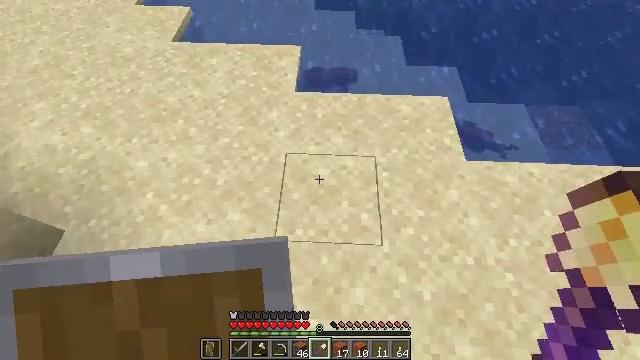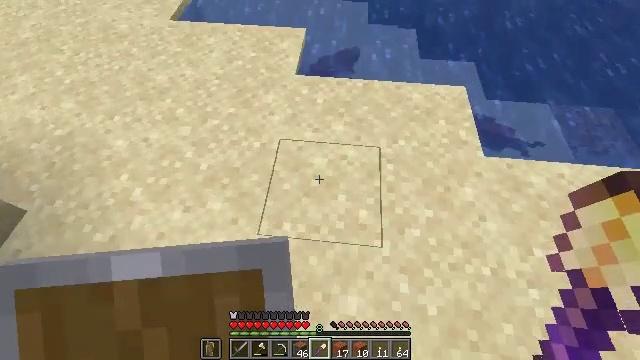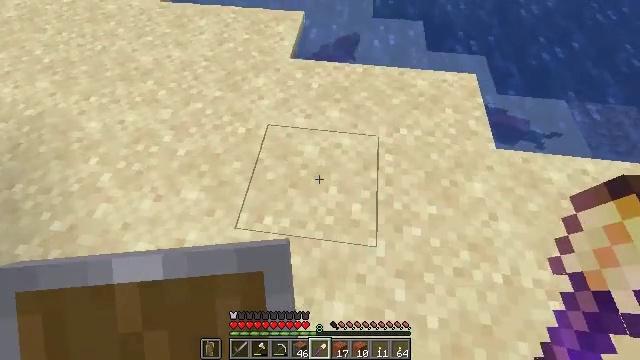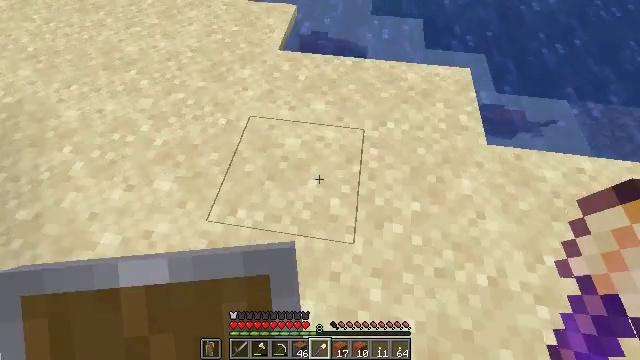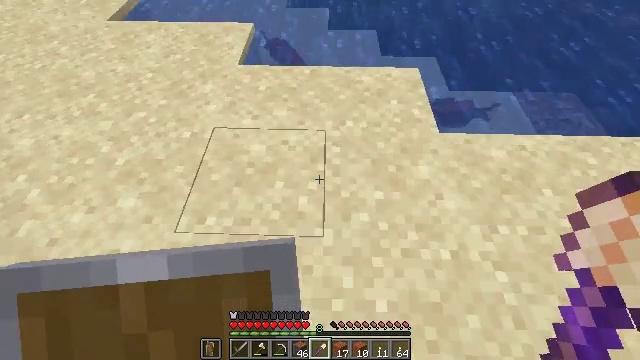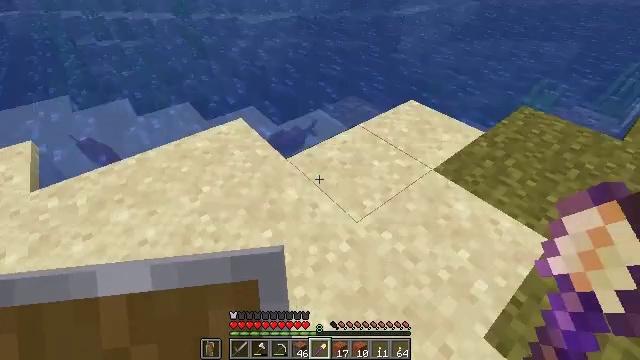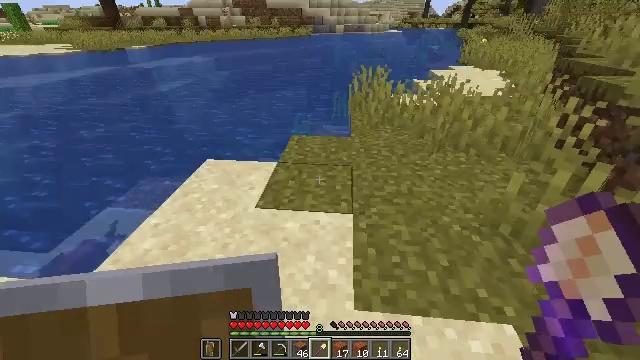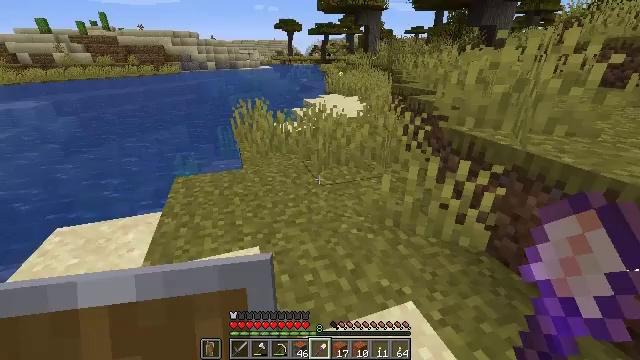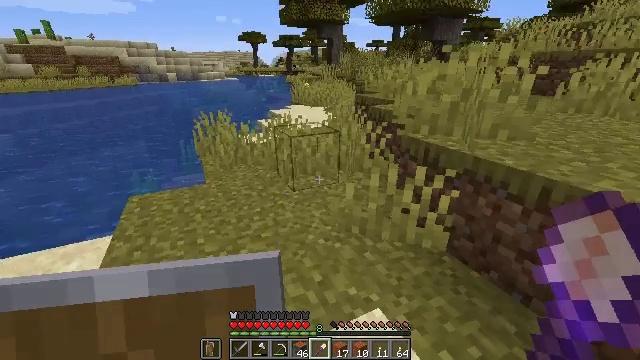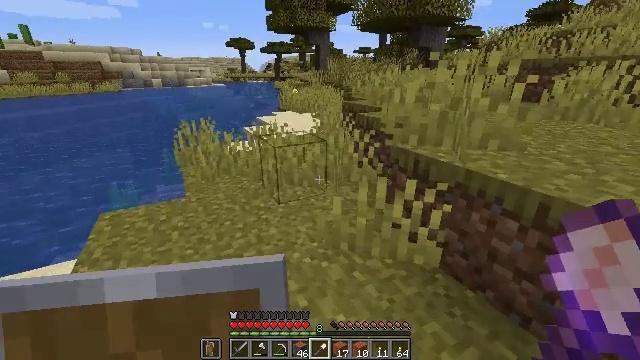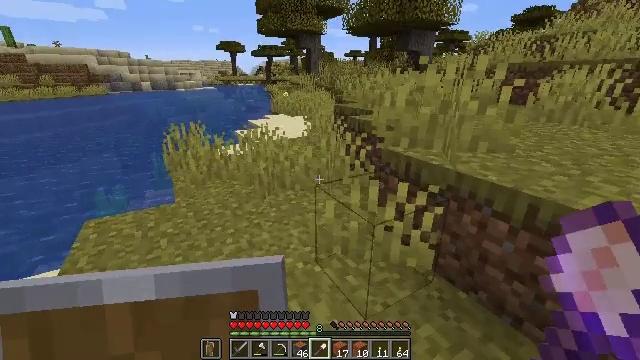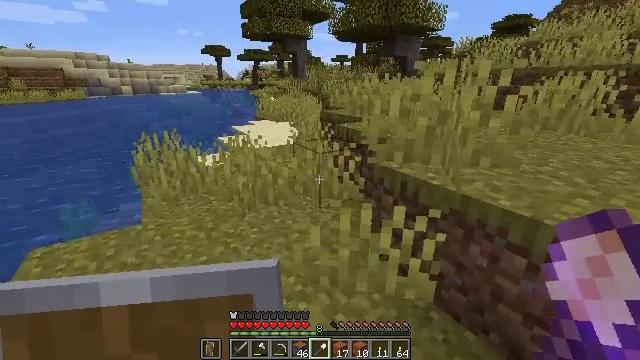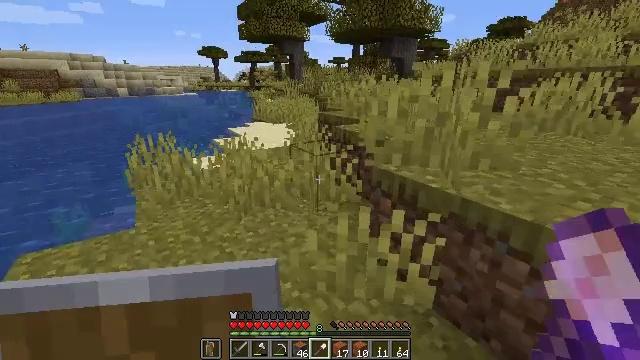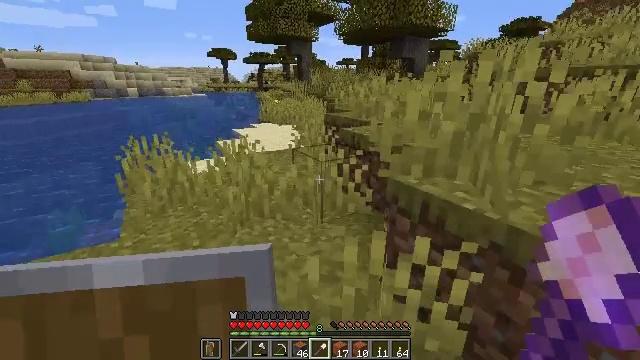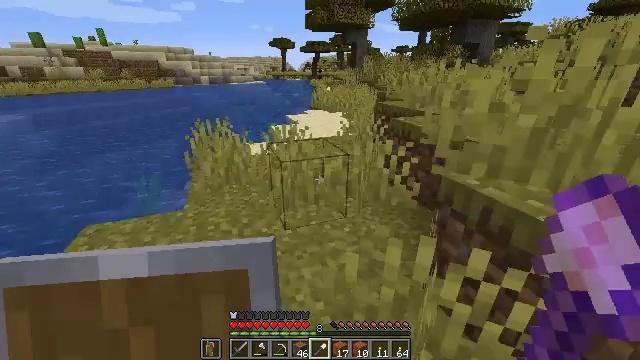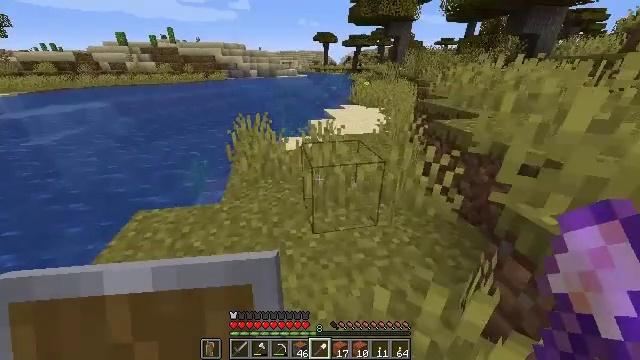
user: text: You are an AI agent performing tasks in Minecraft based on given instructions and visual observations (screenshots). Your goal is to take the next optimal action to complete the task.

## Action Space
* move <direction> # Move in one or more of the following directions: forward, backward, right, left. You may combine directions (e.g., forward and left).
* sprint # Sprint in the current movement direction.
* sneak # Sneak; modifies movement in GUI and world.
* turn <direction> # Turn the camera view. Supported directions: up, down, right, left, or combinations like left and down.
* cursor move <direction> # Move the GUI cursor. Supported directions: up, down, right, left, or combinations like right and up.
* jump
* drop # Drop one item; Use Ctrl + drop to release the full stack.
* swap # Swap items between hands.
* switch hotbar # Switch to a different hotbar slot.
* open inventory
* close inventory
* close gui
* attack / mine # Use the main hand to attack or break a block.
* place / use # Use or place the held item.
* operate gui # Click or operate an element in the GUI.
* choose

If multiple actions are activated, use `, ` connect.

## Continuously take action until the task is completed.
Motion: motion action
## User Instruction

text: Gather sand from the desert.
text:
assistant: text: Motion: move back, turn left
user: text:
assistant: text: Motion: move back, turn left
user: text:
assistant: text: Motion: move back, turn left
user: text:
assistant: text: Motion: move back, turn right and up
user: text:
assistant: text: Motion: move back, turn right and up
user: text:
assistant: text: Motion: move back, turn right and up
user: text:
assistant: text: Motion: turn right and up
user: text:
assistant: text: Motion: move forward, turn right and up
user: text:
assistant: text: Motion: move forward, turn right and up
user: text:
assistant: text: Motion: move forward, turn right
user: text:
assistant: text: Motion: move forward, turn right
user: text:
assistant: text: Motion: move forward
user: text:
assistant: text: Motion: move forward, sprint, turn left
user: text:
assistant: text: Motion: move forward, sprint, turn left and down
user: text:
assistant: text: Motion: move forward, sprint, turn left and down
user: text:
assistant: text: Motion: move forward, sprint, turn left, jump
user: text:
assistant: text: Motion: move forward, jump
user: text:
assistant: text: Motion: move forward, jump
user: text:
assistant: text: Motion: move forward, jump
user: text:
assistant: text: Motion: move forward, jump
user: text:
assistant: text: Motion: move forward, turn right, jump
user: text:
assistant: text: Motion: move forward, turn right, jump
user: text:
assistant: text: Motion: move forward, turn right and down, jump
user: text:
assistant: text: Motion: move forward, jump
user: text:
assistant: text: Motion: move forward
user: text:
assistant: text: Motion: move forward
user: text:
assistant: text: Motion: move forward
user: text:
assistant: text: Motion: move forward, turn down, attack / mine
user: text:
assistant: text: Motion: move forward, turn right and down, attack / mine
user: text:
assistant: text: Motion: move forward, turn right and down, attack / mine